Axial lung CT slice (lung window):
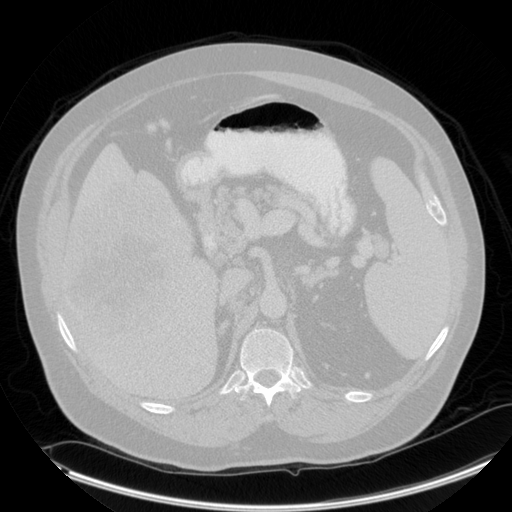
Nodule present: no